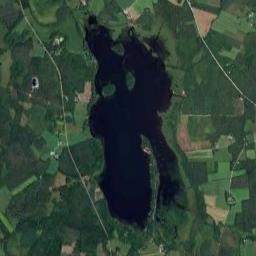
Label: lake